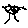
Label: tree